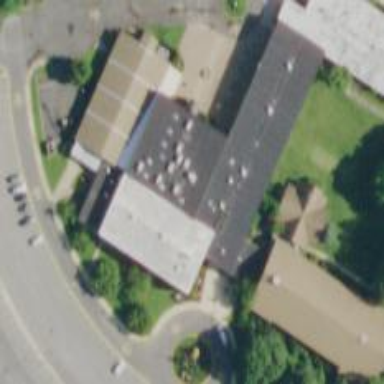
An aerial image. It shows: School.